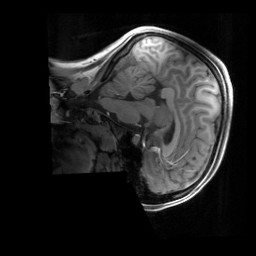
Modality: T1w
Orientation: sagittal